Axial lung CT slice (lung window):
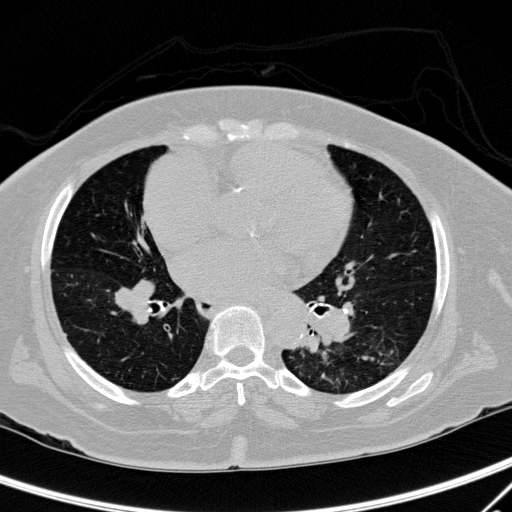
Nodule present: no